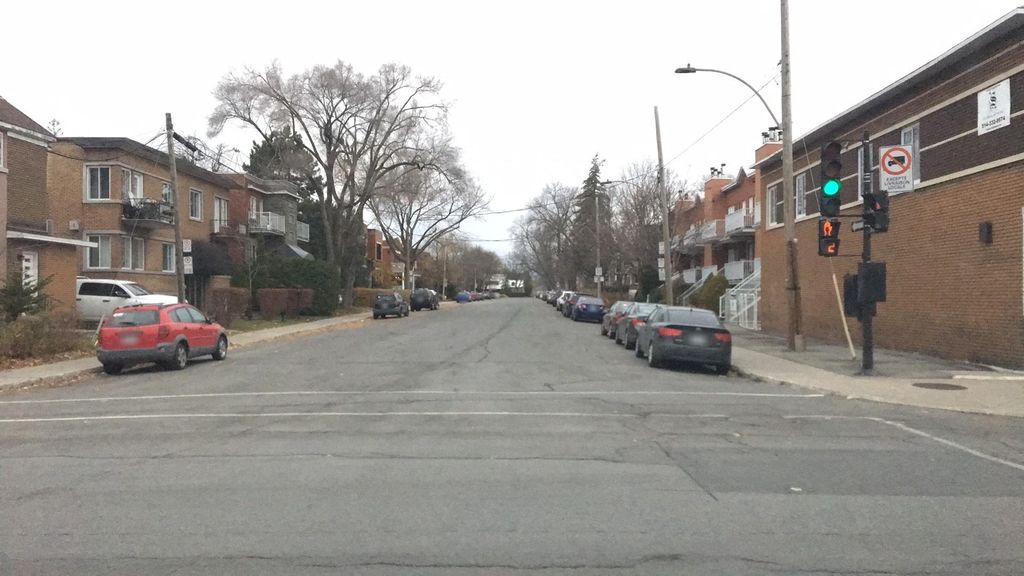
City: montreal